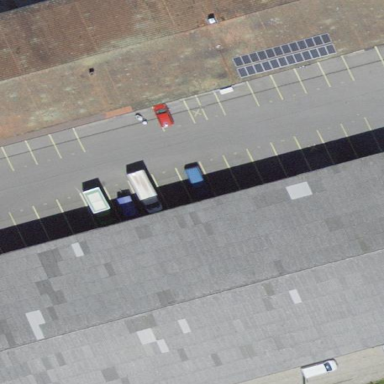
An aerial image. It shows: Warehouse building.